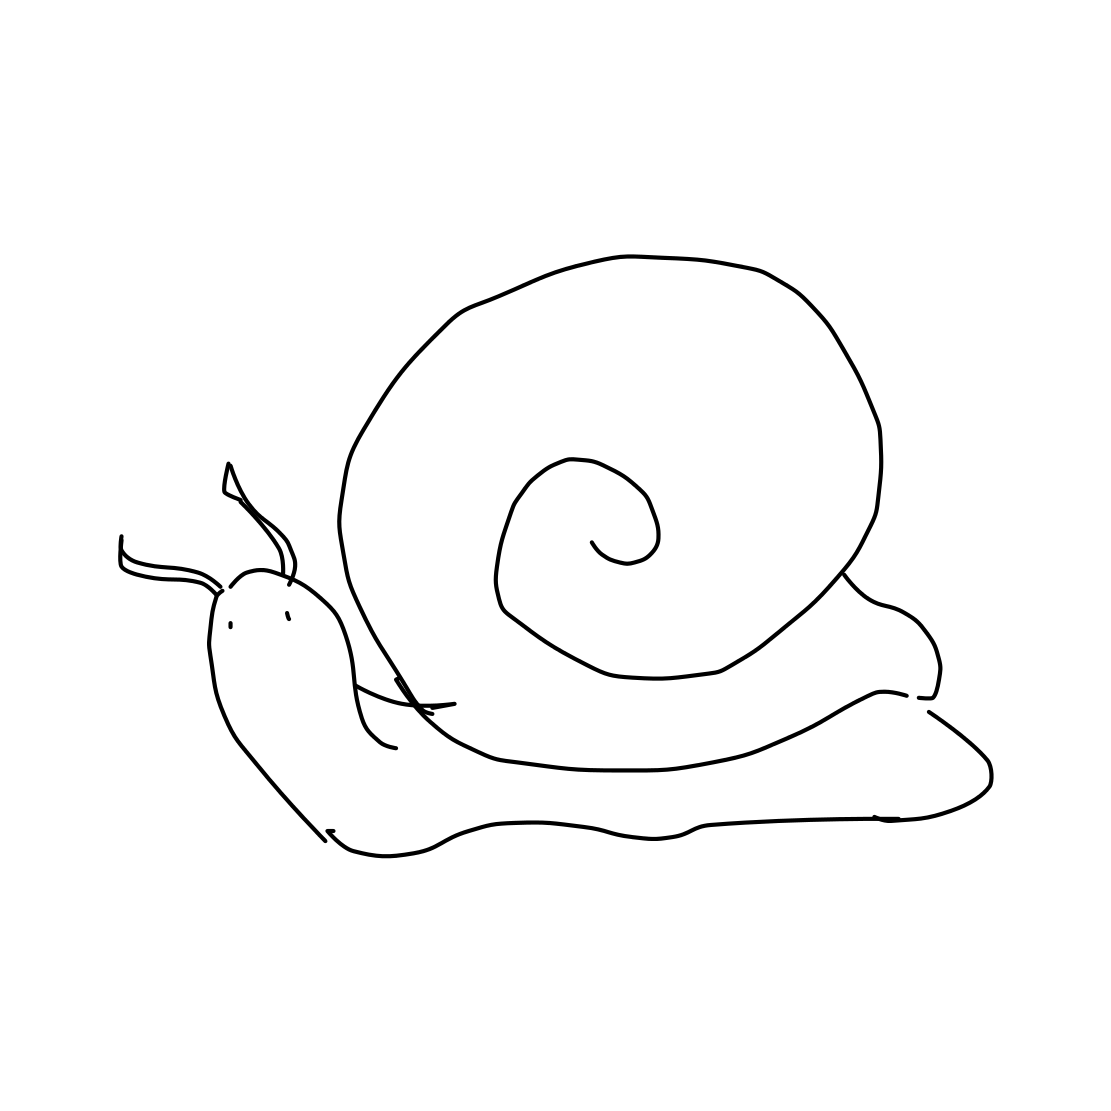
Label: snail